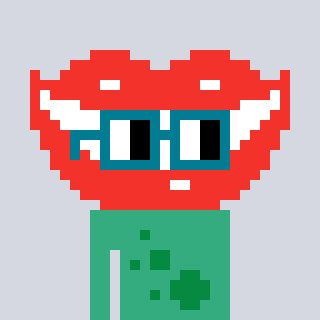
a pixel art character with square dark green glasses, a smile-shaped head and a teal-colored body on a cool background